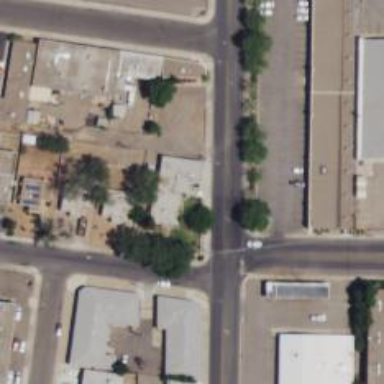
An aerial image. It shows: Alley classified as service road.